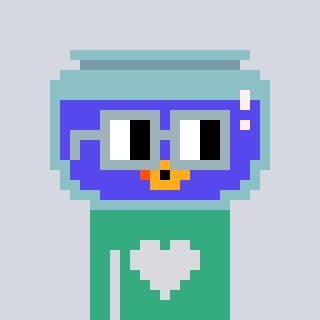
a pixel art character with square dark gray glasses, a goldfish-shaped head and a teal-colored body on a cool background